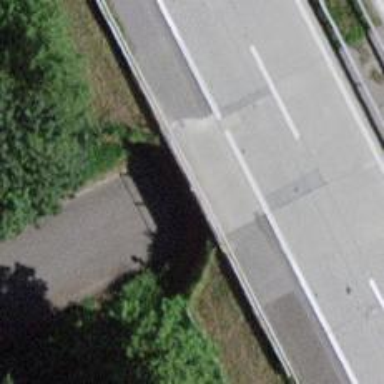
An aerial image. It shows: Asphalt track tunnel with grade1 tracktype.